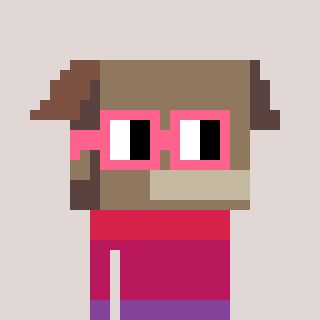
a pixel art character with square pink glasses, a box-shaped head and a purple-colored body on a warm background